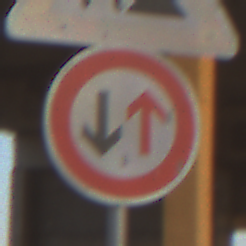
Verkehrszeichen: VorrangDesGegenverkehrs
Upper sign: Arbeitsstelle
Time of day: SunriseSunset
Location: Roofed (Suburban)
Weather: Clear
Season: NotSpecified
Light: Natural